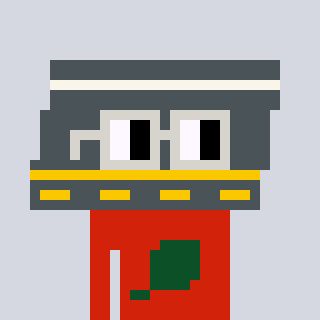
a pixel art character with square light gray glasses, a road-shaped head and a red-colored body on a cool background